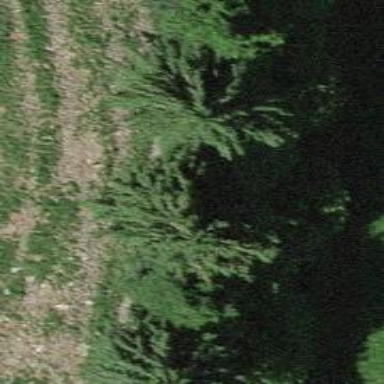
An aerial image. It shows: Evergreen tree with needle-leaved leaves.